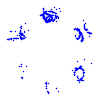
Particle: kaon